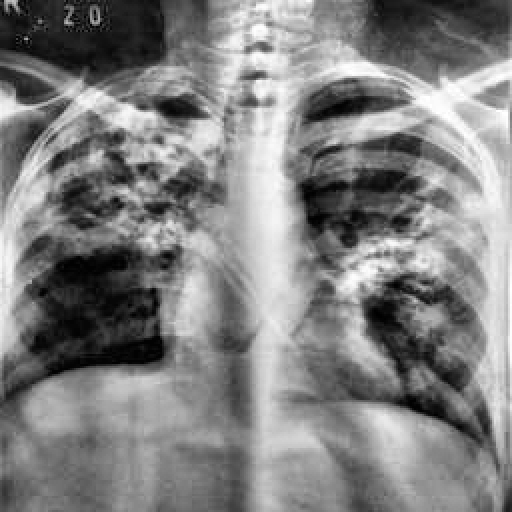
Finding: TUBERCULOSIS